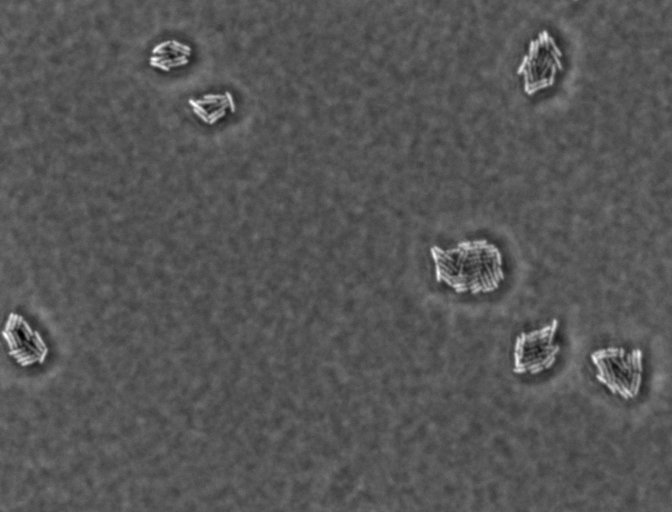
Salmonella enterica Enteritidis